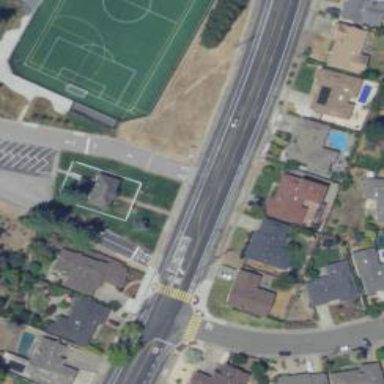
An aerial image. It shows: Left sidewalk along asphalt tertiary road.